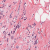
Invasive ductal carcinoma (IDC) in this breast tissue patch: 1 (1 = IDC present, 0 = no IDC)